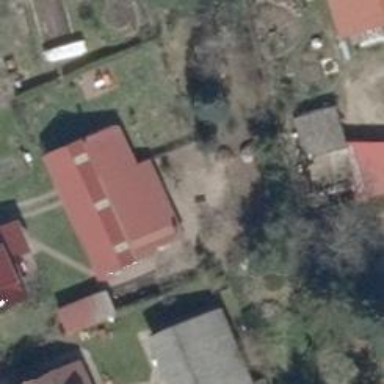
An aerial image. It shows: Shed.